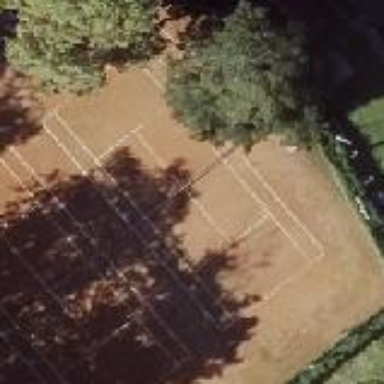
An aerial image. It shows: Tennis court on pitch.